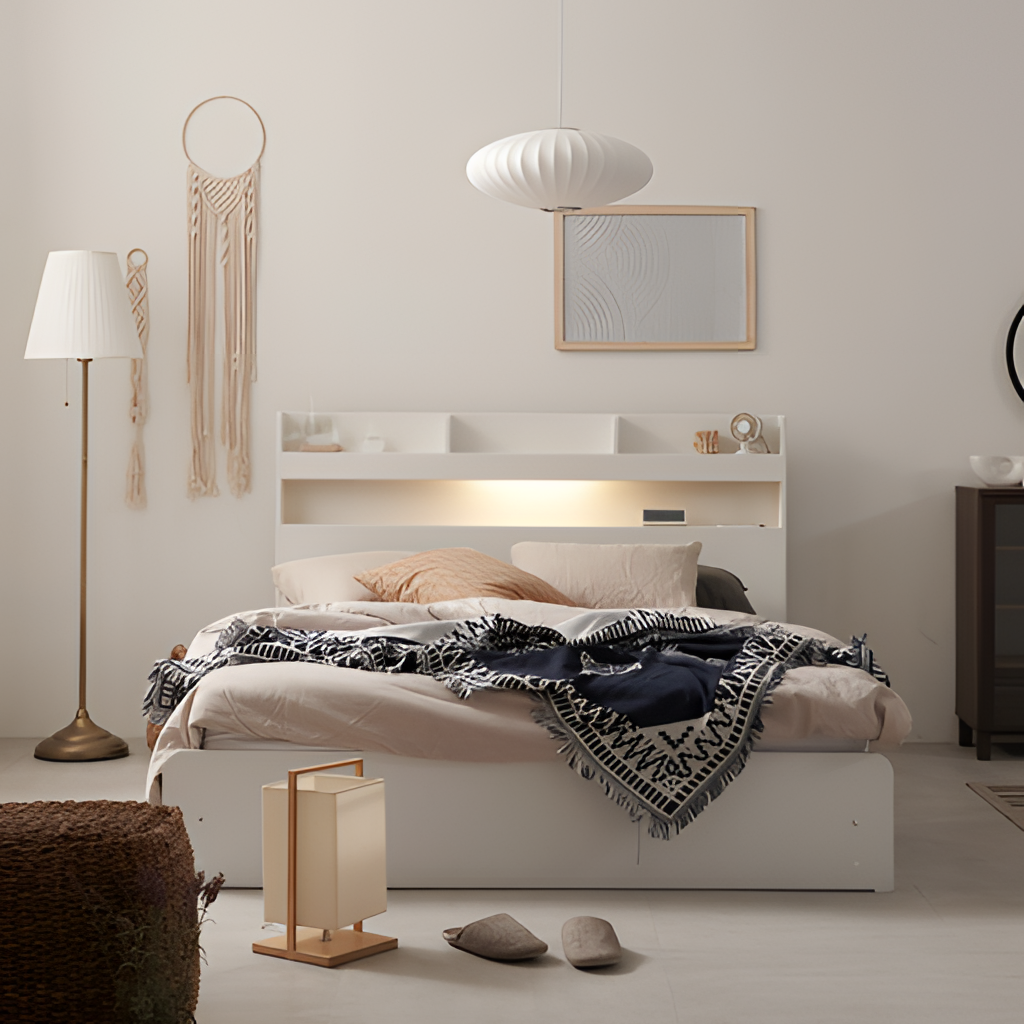
wood illuminated headboard bed, bedroom, tile flooring, with large square pattern, beige paint wallpaper, with solid pattern, Scandinavian